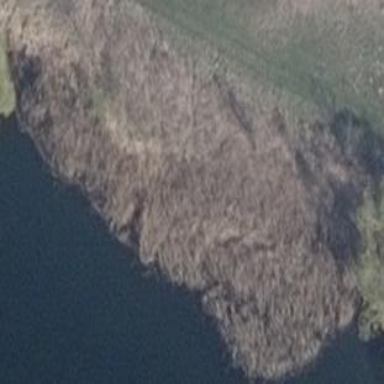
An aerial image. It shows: Reedbed in wetland area.